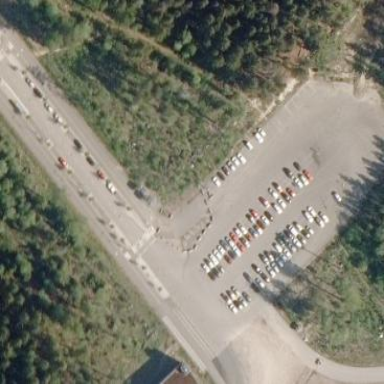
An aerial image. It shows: Parking area with asphalt surface.